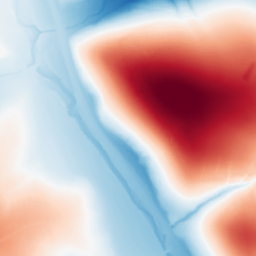
Category: trend_removal
Decomposition family: polynomial_high
Decomposition parameters: degree: 6
Upsampling method: regularized
Upsampling parameters: scale: 2
lambda_reg: 0.01
Upsampling scale: 2